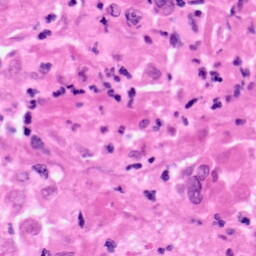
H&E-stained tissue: Pancreatic